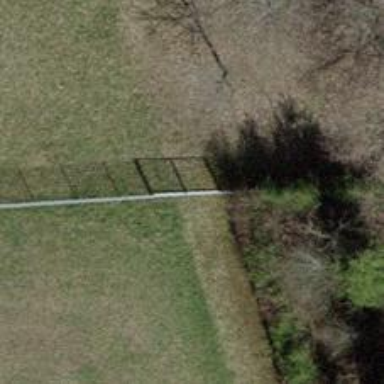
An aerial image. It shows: Gate.